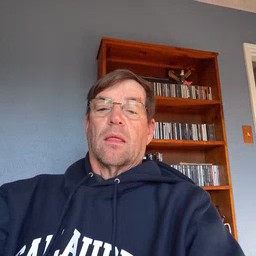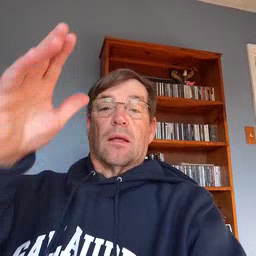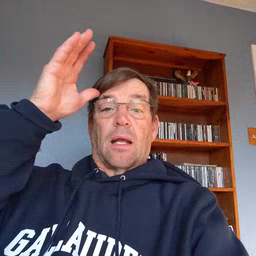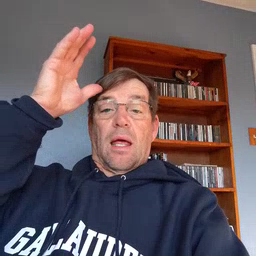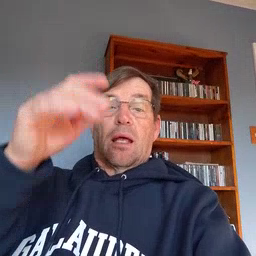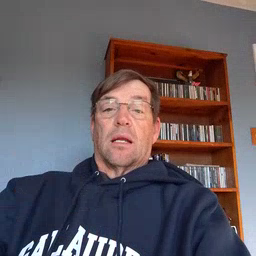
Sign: dad